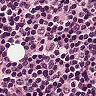
Metastatic tissue present: no